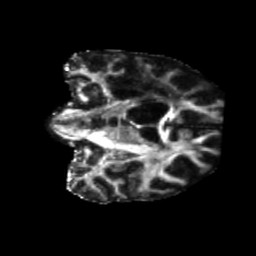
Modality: FA
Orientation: coronal
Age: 60
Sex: male
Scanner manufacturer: siemens
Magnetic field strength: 3 T
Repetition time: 5.25 s
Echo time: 0.08 s